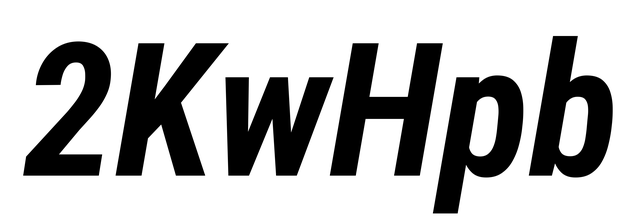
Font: Roboto-Italic_Condensed_Bold_Italic